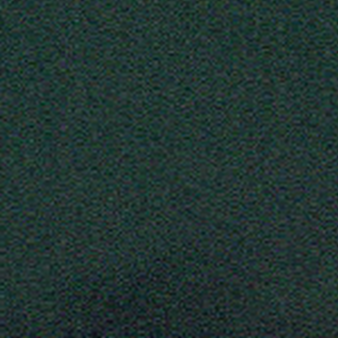
Label: other